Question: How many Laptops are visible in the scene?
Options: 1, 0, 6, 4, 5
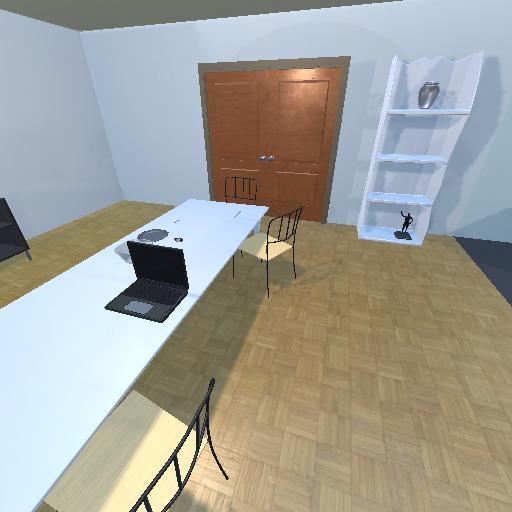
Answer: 1